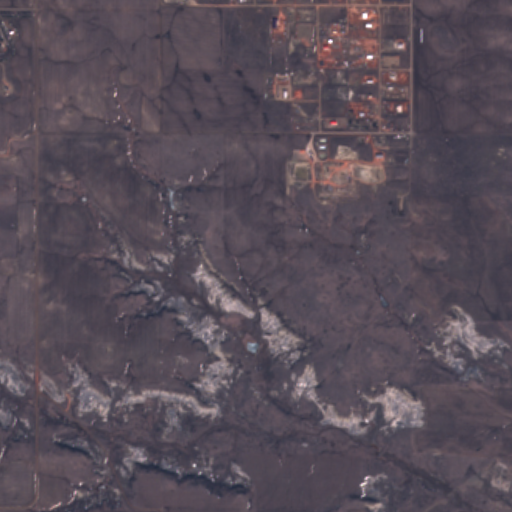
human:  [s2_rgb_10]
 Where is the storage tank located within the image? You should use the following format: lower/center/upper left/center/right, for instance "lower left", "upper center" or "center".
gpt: The storage tank is located in the upper right of the image.
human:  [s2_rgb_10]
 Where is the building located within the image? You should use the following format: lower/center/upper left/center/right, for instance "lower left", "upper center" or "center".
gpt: The building is located in the upper right of the image.
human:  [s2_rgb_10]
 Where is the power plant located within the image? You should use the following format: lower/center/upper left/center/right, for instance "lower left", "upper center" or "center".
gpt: There is no power plant in the image.